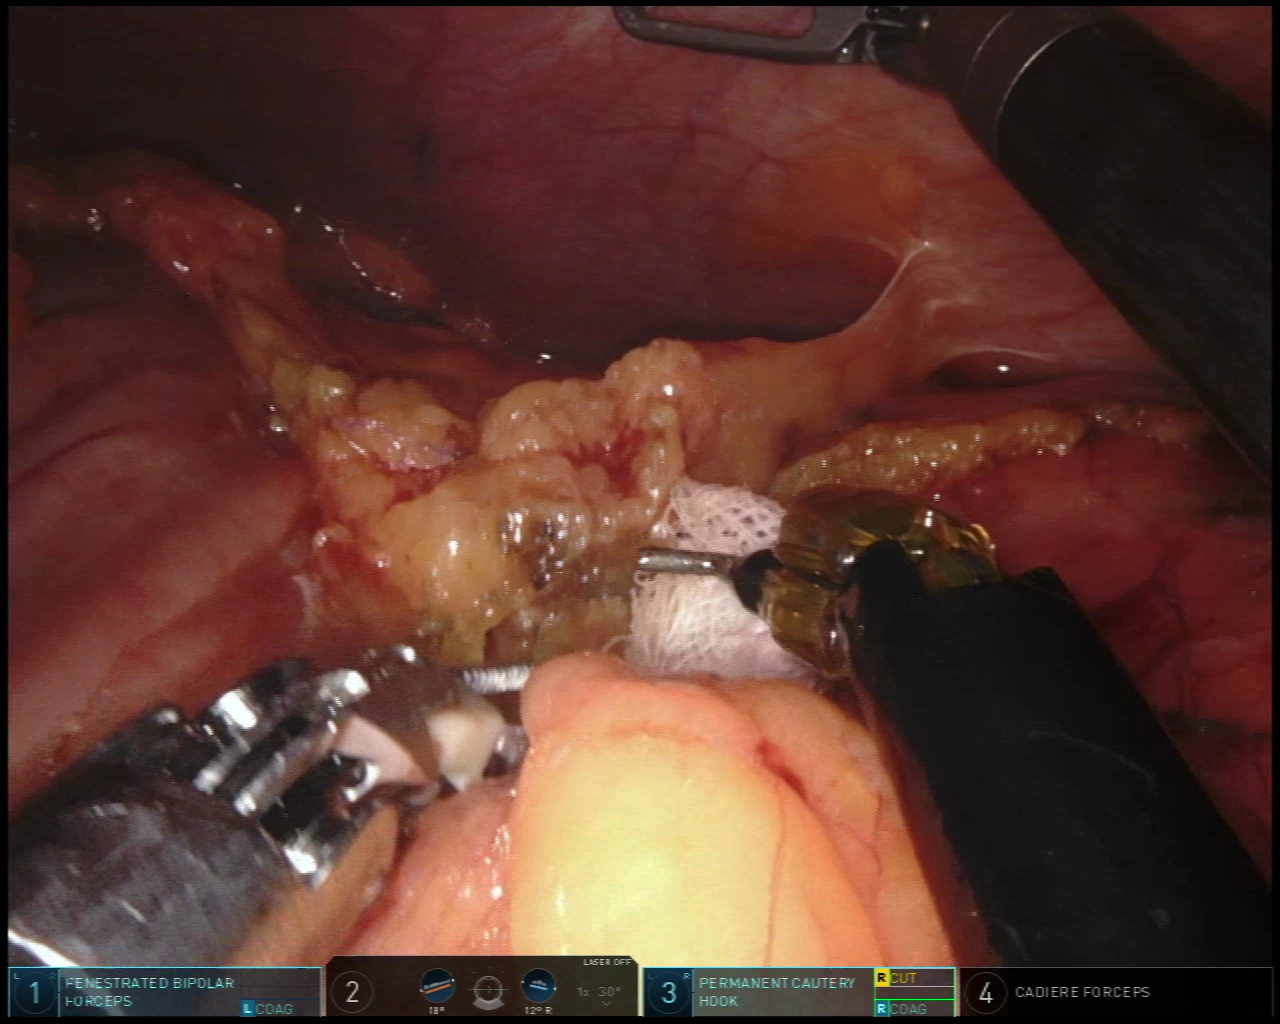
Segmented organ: spleen
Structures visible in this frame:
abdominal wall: yes
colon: yes
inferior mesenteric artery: no
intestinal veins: no
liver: no
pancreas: no
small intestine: no
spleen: yes
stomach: no
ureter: no
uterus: no
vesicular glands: no